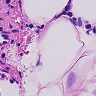
Metastatic tissue present: no